Question: here is my menuModel.coffee file
'''
App.Menu = DS.Model.extend()
App.Menu.reopenClass
find: ->
model = Ember.A()
x=
[
title: 'Shu Ju Zong Lan '
url: '#dashboard'
,
title: 'Gong Si Guan Li '
url: 'companys'
childs:
[
title: 'Gong Si Lie Biao '
url: 'companys'
,
title: 'Chuang Jian Gong Si '
url: 'companys/create'
,
title: 'Yuan Gong Zhang Hao '
url: 'companys/users'
]
]
data = JSON.parse(x)
Ember.Logger.log(data)
return data
'''
and menuRoute.coffe file:
'''
App.MenuRoute = Ember.Route.extend
model: ->
App.Menu.find()
'''
menu.hbs file:
'''
{{#each pmenu in controller.data}}
<li>
<a href="{{pmenu.url}}">
<i class="fa fa-columns icon">
<b class="bg-warning"></b>
</i>
<span class="pull-right">
<i class="fa fa-angle-down text"></i>
<i class="fa fa-angle-up text-active"></i>
</span>
<span>{{pmenu.title}}</span>
</a>
{{#if pemnu.childs}}
<ul>
{{#each cmenu in pmenu.childs}}
<li>
<a href="#{{cmenu.url}}">
<i class="fa fa-angle-right"></i>
<span>{{cmenu.title}}</span>
</a>
</li>
{{/each}}
</ul>
{{/if}}
</li>
{{/each}}
'''
i render my menu in my application.hbs using {{render 'menu' App.MenuView}},but there is nothing,i don't know to do make it show like this:

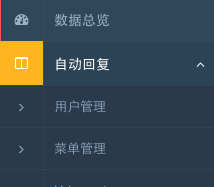
Answer: 3 issues
'''
<a href="{{pmenu.url}}">
'''
needs to be
'''
<a href="{{unbound pmenu.url}}"> or <a {{bind-attr href=pmenu.url}}>
'''
misspelled
'''
{{#if pemnu.childs}} -> {{#if pmenu.childs}}
'''
It looks like you're mixing Ember Data with plain Ember
'''
App.Menu = Em.Object.extend(); // instead off DS
App.Menu.reopenClass({...
'''
render you pass in the context, and it will create a controller and use the context to back the model
'''
{{render 'menu' menuModel}}
'''
Which route are you in rendering the menu? the model hook is only called if you hit the menu route. I'll make a couple examples
Without Ember Data, application template, using render
<URL>
With Ember Data and bind-attr
<URL>